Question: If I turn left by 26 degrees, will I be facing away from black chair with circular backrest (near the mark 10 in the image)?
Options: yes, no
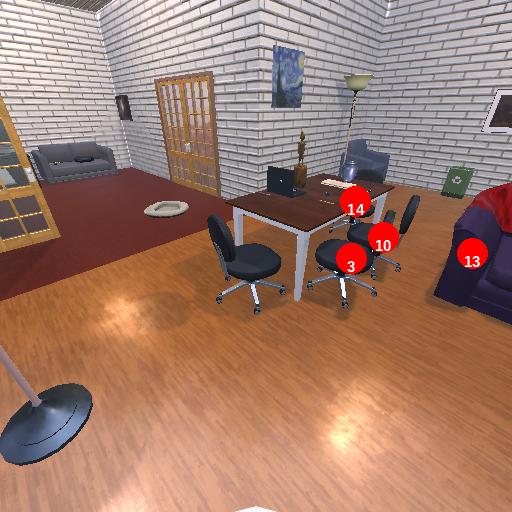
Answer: yes